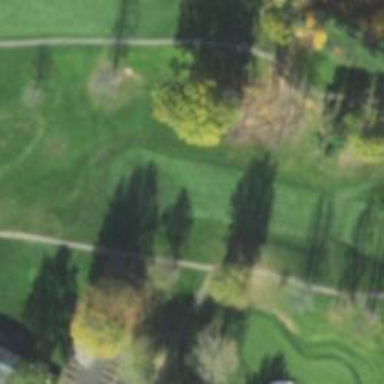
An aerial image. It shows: Golf hole.